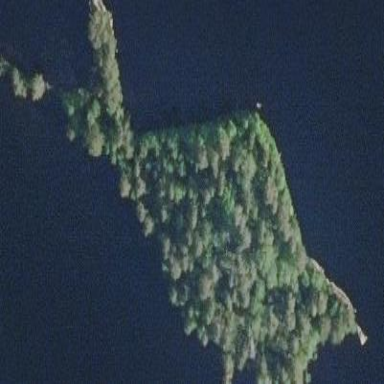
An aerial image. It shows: Island covered with woodland.